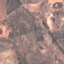
Land use / land cover class: PermanentCrop